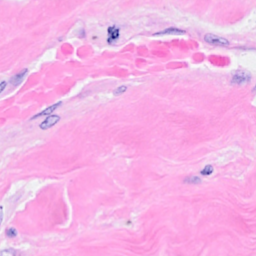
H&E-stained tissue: Breast